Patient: sex F, age 32
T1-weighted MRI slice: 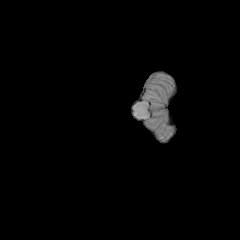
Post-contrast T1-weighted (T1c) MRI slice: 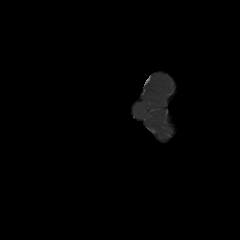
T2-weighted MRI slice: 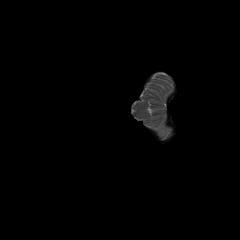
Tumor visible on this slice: no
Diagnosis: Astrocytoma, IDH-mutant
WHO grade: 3